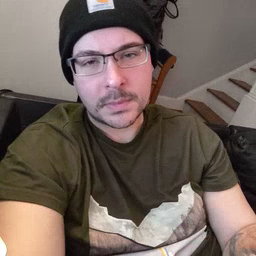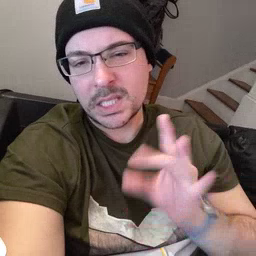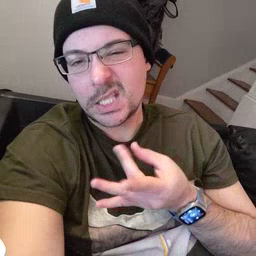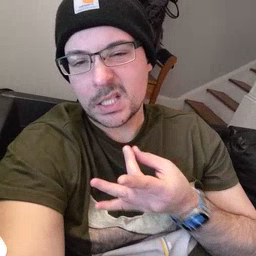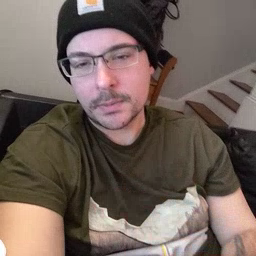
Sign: sticky